Brain MRI, t2w sequence, axial 2D slice.
Patient: age 28, sex F, weight 95 kg, height 1.95 m
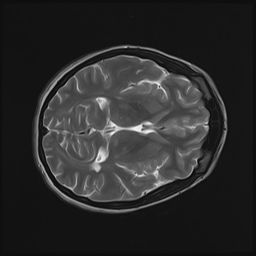